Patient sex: M
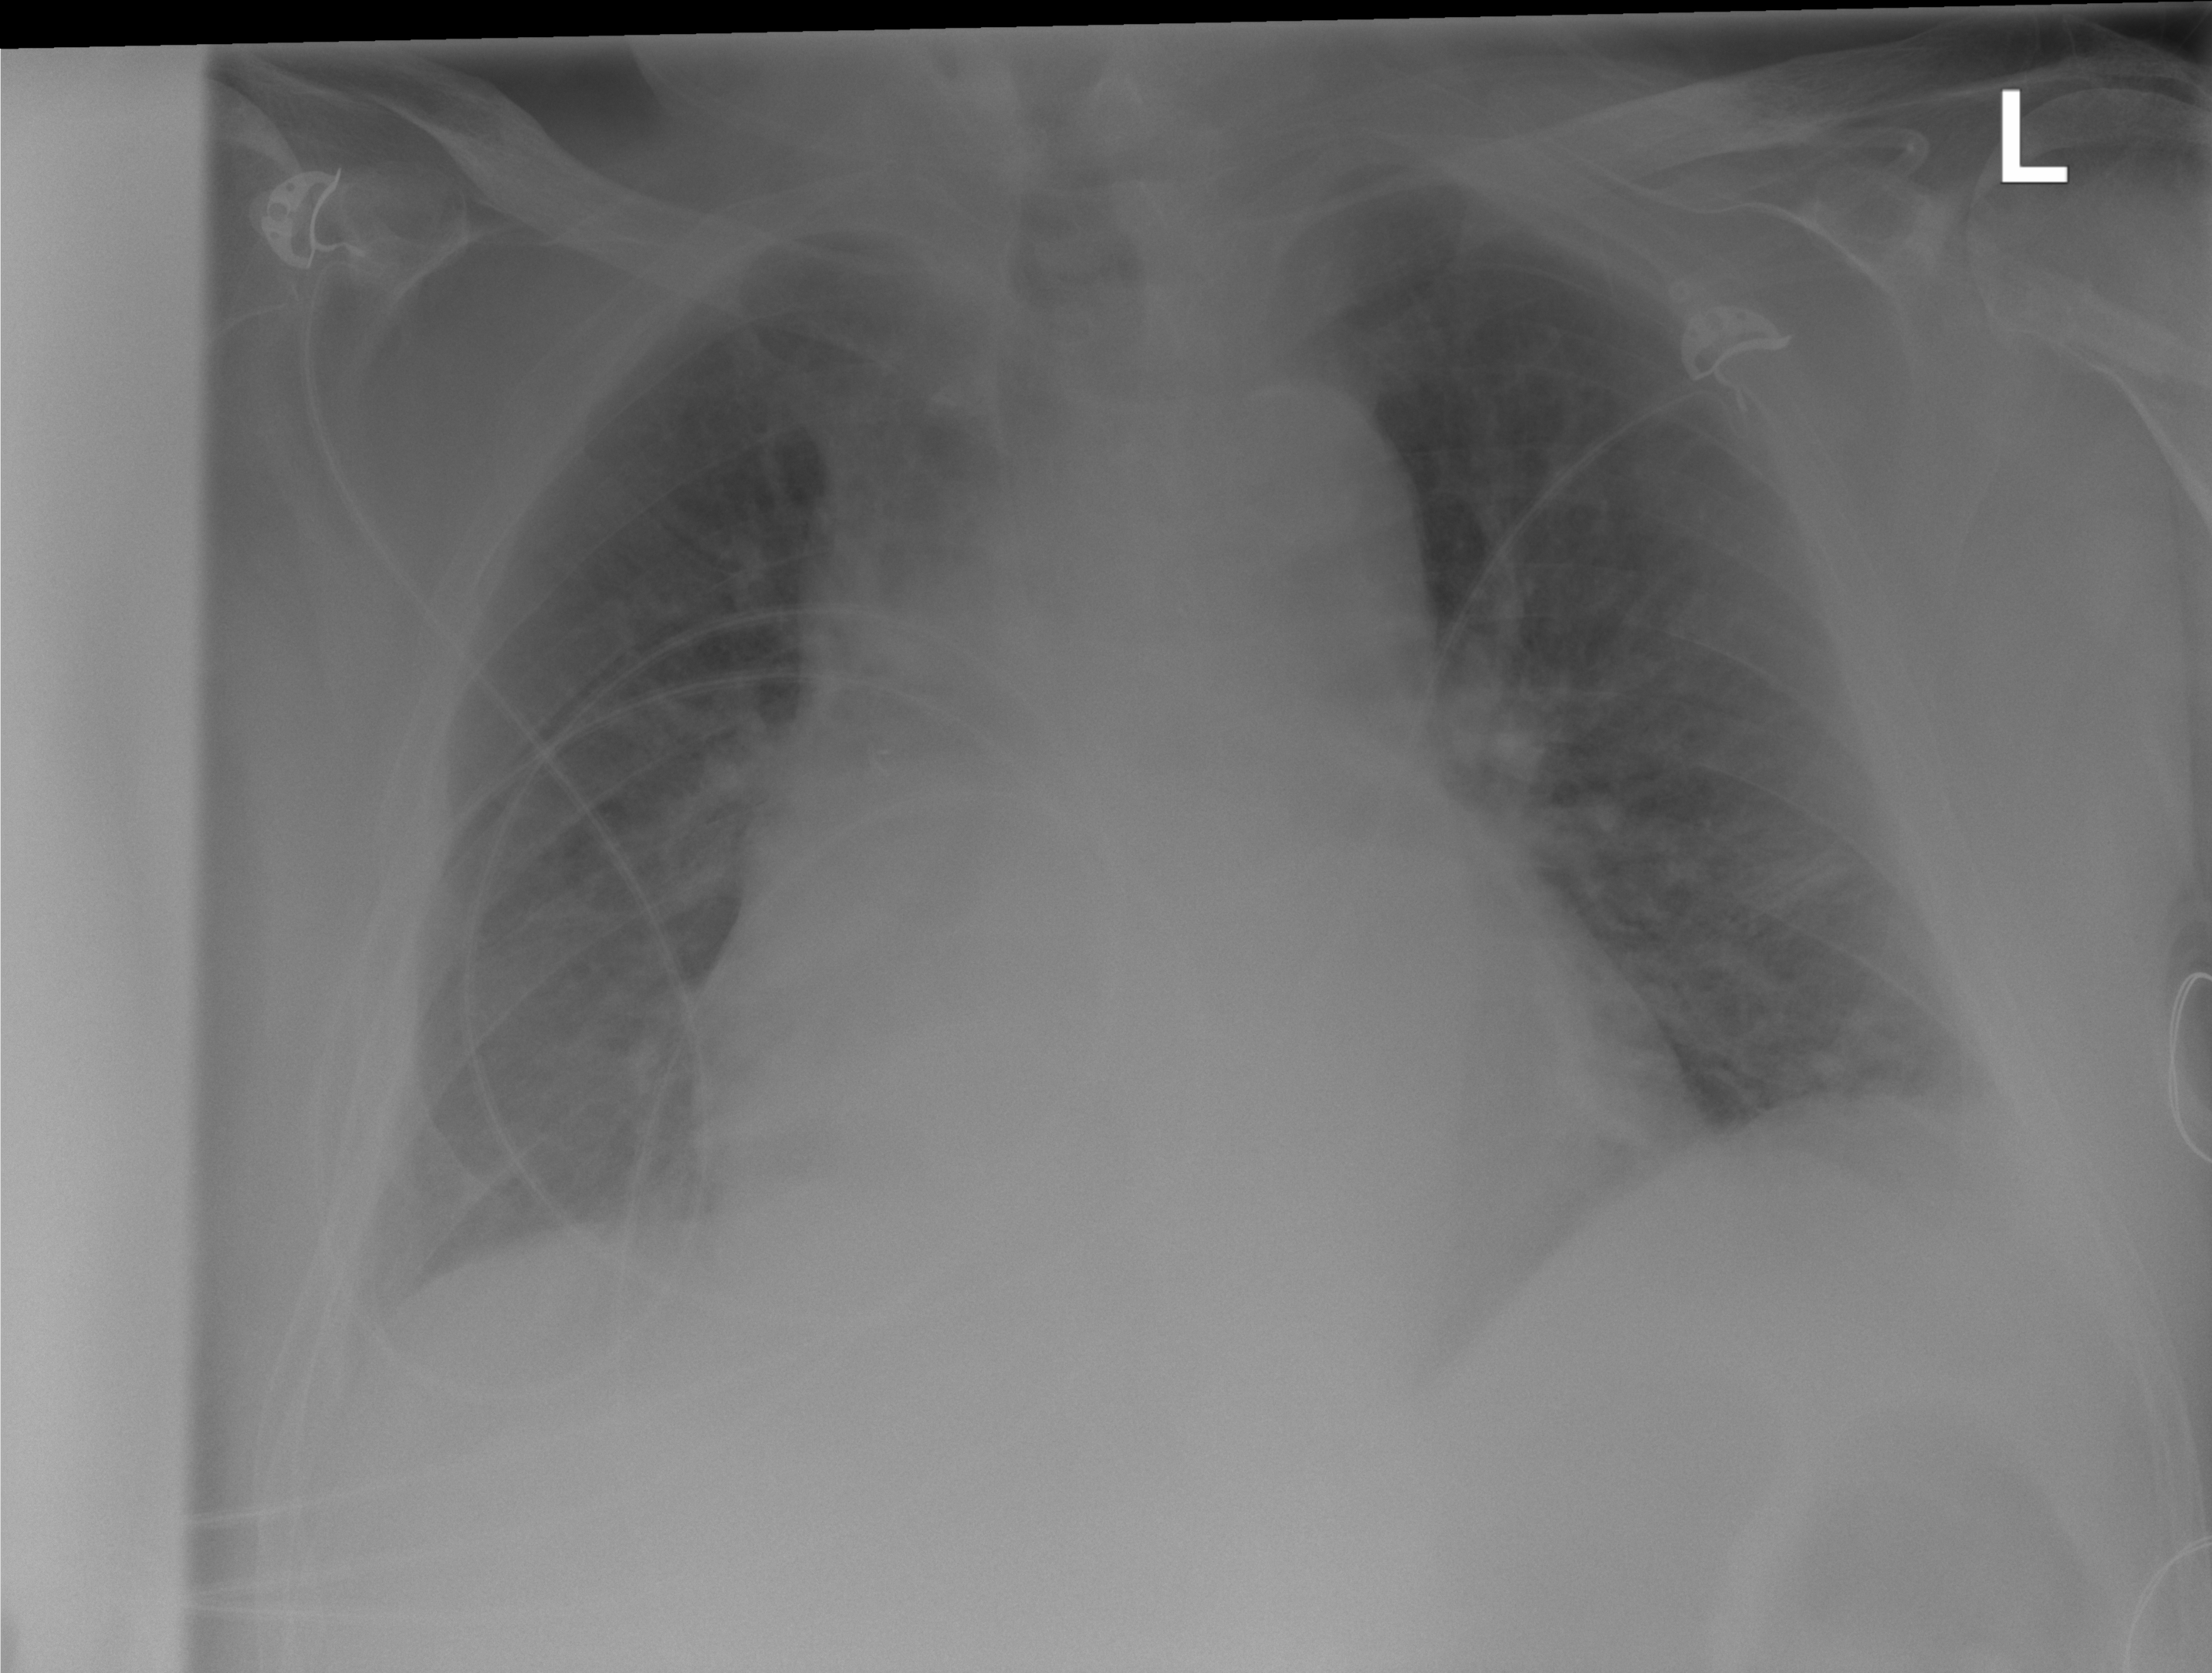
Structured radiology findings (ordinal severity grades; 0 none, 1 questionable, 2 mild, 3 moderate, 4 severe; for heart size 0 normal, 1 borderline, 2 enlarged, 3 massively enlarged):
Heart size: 2
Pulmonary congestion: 2
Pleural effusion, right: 2
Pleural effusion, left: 1
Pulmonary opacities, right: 0
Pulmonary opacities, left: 0
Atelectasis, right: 2
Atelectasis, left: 2